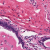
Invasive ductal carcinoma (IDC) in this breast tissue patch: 0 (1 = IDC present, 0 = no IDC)